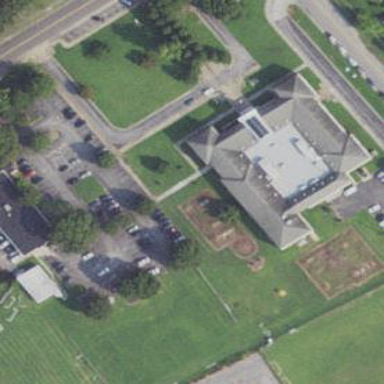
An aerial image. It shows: School building.